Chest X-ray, PA view. Patient: 59 years old, sex M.
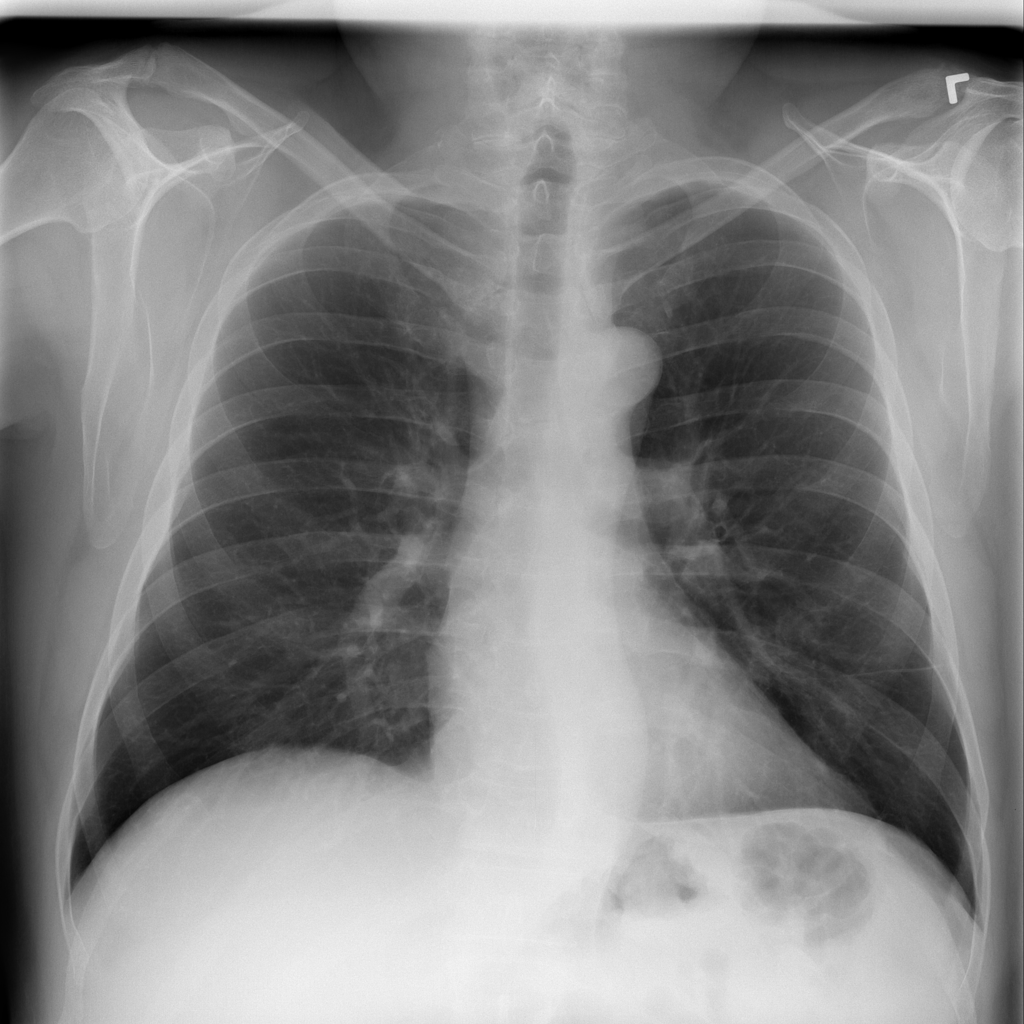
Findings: No Finding